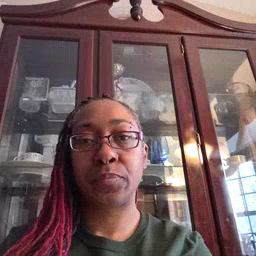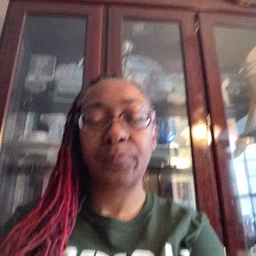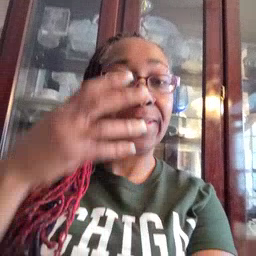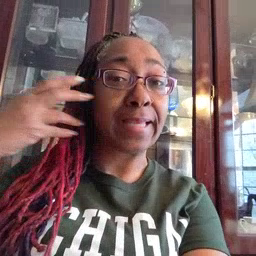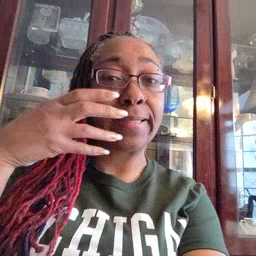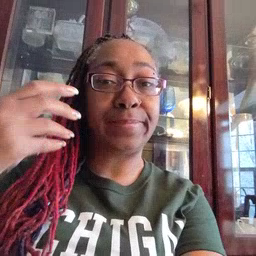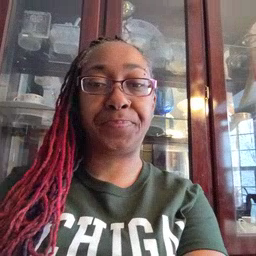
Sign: tiger